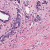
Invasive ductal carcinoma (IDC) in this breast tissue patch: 1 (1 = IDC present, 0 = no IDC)